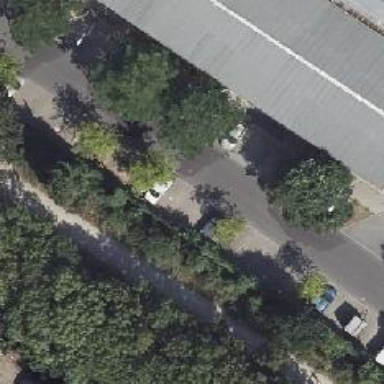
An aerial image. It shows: Broadleaved deciduous tree commonly found along the streets.